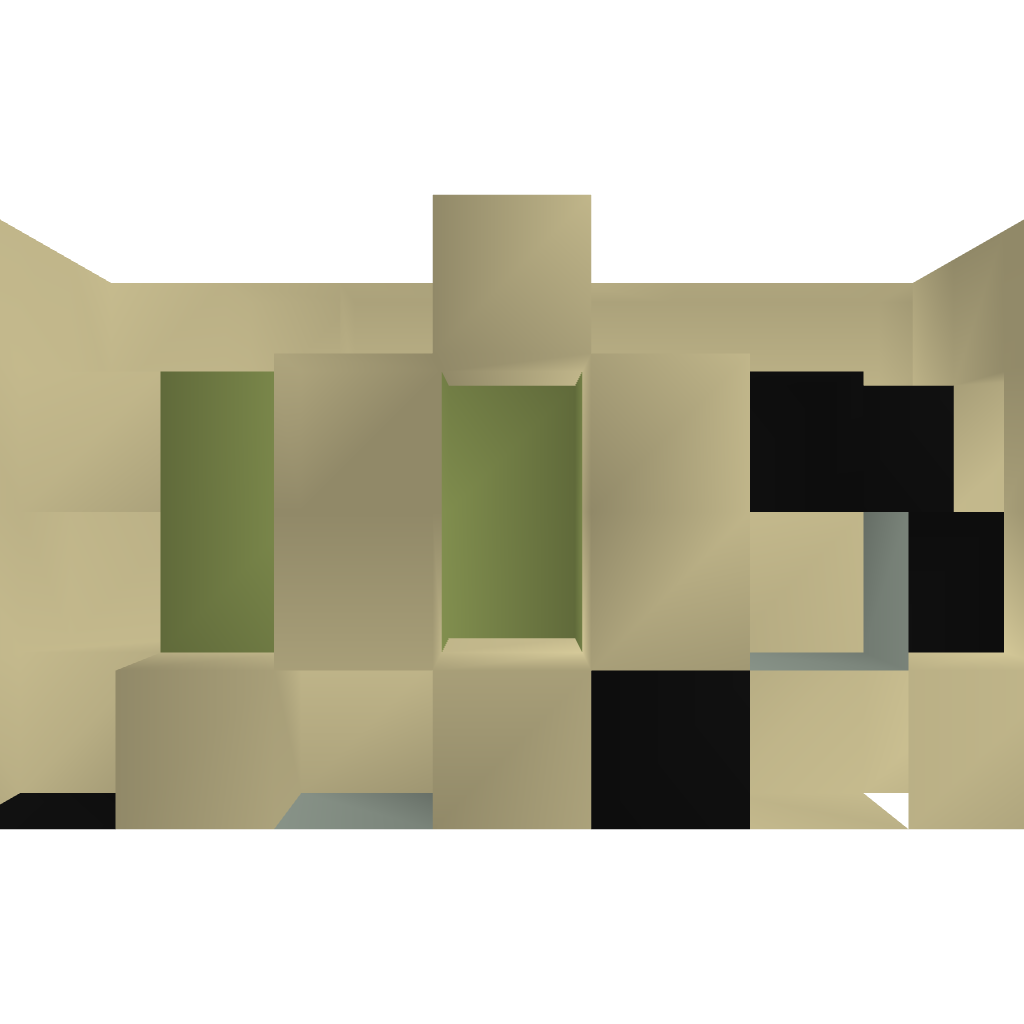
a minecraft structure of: completely hidden redstone door